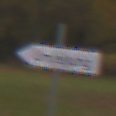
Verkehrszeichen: UmleitungswegweiserLinksweisend
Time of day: Midday
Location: Outdoor (Nature)
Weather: Overcast
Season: Autumn
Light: Natural